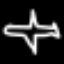
Label: airplane